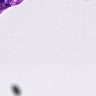
Metastatic tissue present: no